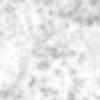
Label: no_change